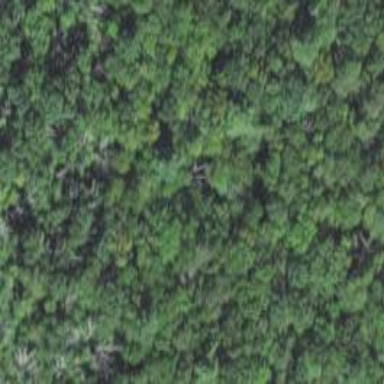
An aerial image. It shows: Mixed woodland with various types of leaves.